Question: Cordova version: 4.3.0
java version "1.8.0_40" 64bit
OS X 10.10.2
Ant version: 1.9.4

Target android SDK I'm using is 19.
When I run 'ant release' in the platforms/android/CordovaLib folder I get the following output with error:
'''
Buildfile: .../platforms/android/CordovaLib/build.xml
-set-mode-check:
-set-release-mode:
-release-obfuscation-check:
[echo] proguard.config is ${proguard.config}
-pre-build:
-check-env:
[checkenv] Android SDK Tools Revision 24.1.2
[checkenv] Installed at /Users/.../Library/Android/sdk
-setup:
[echo] Project Name: MainActivity
[gettype] Project Type: Android Library
-build-setup:
[getbuildtools] Using latest Build Tools: 21.1.2
[echo] Resolving Build Target for MainActivity...
[gettarget] Project Target: Android 4.4.2
[gettarget] API level: 19
[echo] ----------
[echo] Creating output directories if needed...
[mkdir] Created dir: .../platforms/android/CordovaLib/bin/rsObj
[mkdir] Created dir: .../platforms/android/CordovaLib/bin/rsLibs
[echo] ----------
[echo] Resolving Dependencies for MainActivity...
[dependency] Library dependencies:
[dependency] No Libraries
[dependency]
[dependency] ------------------
[echo] ----------
[echo] Building Libraries with 'release'...
[subant] No sub-builds to iterate on
-code-gen:
[mergemanifest] No changes in the AndroidManifest files.
[echo] Handling aidl files...
[aidl] No AIDL files to compile.
[echo] ----------
[echo] Handling RenderScript files...
[echo] ----------
[echo] Handling Resources...
[aapt] No changed resources. R.java and Manifest.java untouched.
[echo] ----------
[echo] Handling BuildConfig class...
[buildconfig] Generating BuildConfig class.
-pre-compile:
-compile:
[javac] Compiling 98 source files to .../platforms/android/CordovaLib/bin/classes
[javac] warning: [options] source value 1.5 is obsolete and will be removed in a future release
[javac] warning: [options] target value 1.5 is obsolete and will be removed in a future release
[javac] warning: [options] To suppress warnings about obsolete options, use -Xlint:-options.
[javac] .../platforms/android/CordovaLib/src/org/apache/cordova/CordovaWebViewClient.java:35: error: cannot find symbol
[javac] import android.webkit.ClientCertRequest;
[javac] ^
[javac] symbol: class ClientCertRequest
[javac] location: package android.webkit
[javac] .../platforms/android/CordovaLib/src/org/apache/cordova/CordovaWebViewClient.java:145: error: cannot find symbol
[javac] public void onReceivedClientCertRequest (WebView view, ClientCertRequest request)
[javac] ^
[javac] symbol: class ClientCertRequest
[javac] location: class CordovaWebViewClient
[javac] .../platforms/android/CordovaLib/src/org/apache/cordova/CordovaChromeClient.java:342: error: cannot find symbol
[javac] public boolean onShowFileChooser(WebView webView, final ValueCallback<Uri[]> filePathsCallback, final WebChromeClient.FileChooserParams fileChooserParams) {
[javac] ^
[javac] symbol: class FileChooserParams
[javac] location: class WebChromeClient
[javac] .../platforms/android/CordovaLib/src/org/apache/cordova/CordovaClientCertRequest.java:25: error: cannot find symbol
[javac] import android.webkit.ClientCertRequest;
[javac] ^
[javac] symbol: class ClientCertRequest
[javac] location: package android.webkit
[javac] .../platforms/android/CordovaLib/src/org/apache/cordova/CordovaClientCertRequest.java:32: error: cannot find symbol
[javac] private final ClientCertRequest request;
[javac] ^
[javac] symbol: class ClientCertRequest
[javac] location: class CordovaClientCertRequest
[javac] .../platforms/android/CordovaLib/src/org/apache/cordova/CordovaClientCertRequest.java:34: error: cannot find symbol
[javac] public CordovaClientCertRequest(ClientCertRequest request) {
[javac] ^
[javac] symbol: class ClientCertRequest
[javac] location: class CordovaClientCertRequest
[javac] .../platforms/android/CordovaLib/src/org/apache/cordova/CordovaChromeClient.java:340: error: cannot find symbol
[javac] @TargetApi(Build.VERSION_CODES.LOLLIPOP)
[javac] ^
[javac] symbol: variable LOLLIPOP
[javac] location: class VERSION_CODES
[javac] .../platforms/android/CordovaLib/src/org/apache/cordova/CordovaWebView.java:197: error: cannot find symbol
[javac] if(Build.VERSION.SDK_INT >= Build.VERSION_CODES.LOLLIPOP)
[javac] ^
[javac] symbol: variable LOLLIPOP
[javac] location: class VERSION_CODES
[javac] .../platforms/android/CordovaLib/src/org/apache/cordova/CordovaWebView.java:200: error: cannot find symbol
[javac] cookieManager.setAcceptThirdPartyCookies(this, true);
[javac] ^
[javac] symbol: method setAcceptThirdPartyCookies(CordovaWebView,boolean)
[javac] location: variable cookieManager of type CookieManager
[javac] .../platforms/android/CordovaLib/src/org/apache/cordova/CordovaWebViewClient.java:143: error: method does not override or implement a method from a supertype
[javac] @Override
[javac] ^
[javac] .../platforms/android/CordovaLib/src/org/apache/cordova/CordovaChromeClient.java:341: error: method does not override or implement a method from a supertype
[javac] @Override
[javac] ^
[javac] .../platforms/android/CordovaLib/src/org/apache/cordova/CordovaChromeClient.java:348: error: cannot find symbol
[javac] Uri[] result = WebChromeClient.FileChooserParams.parseResult(resultCode, intent);
[javac] ^
[javac] symbol: variable FileChooserParams
[javac] location: class WebChromeClient
[javac] Note: Some input files use or override a deprecated API.
[javac] Note: Recompile with -Xlint:deprecation for details.
[javac] 12 errors
[javac] 3 warnings
BUILD FAILED
/Users/.../Library/Android/sdk/tools/ant/build.xml:720: The following error occurred while executing this line:
/Users/.../Library/Android/sdk/tools/ant/build.xml:734: Compile failed; see the compiler error output for details.
Total time: 3 seconds
'''
android, ant, java are all in in the PATH.
I've tried fiddling with the target sdks and tried downloading different versions but I've run out of ideas. Any help would be much appreciated.
AndroidManifest - from CordovaLib folder:
> '''
<manifest xmlns:android="http://schemas.android.com/apk/res/android"
package="org.apache.cordova" android:versionName="1.0" android:versionCode="1">
<uses-sdk android:minSdkVersion="14" android:targetSdkVersion="19" />
</manifest>
'''
Don't understand why it refers to LOLLIPOP in the error message and then why can't it find it since it's installed.
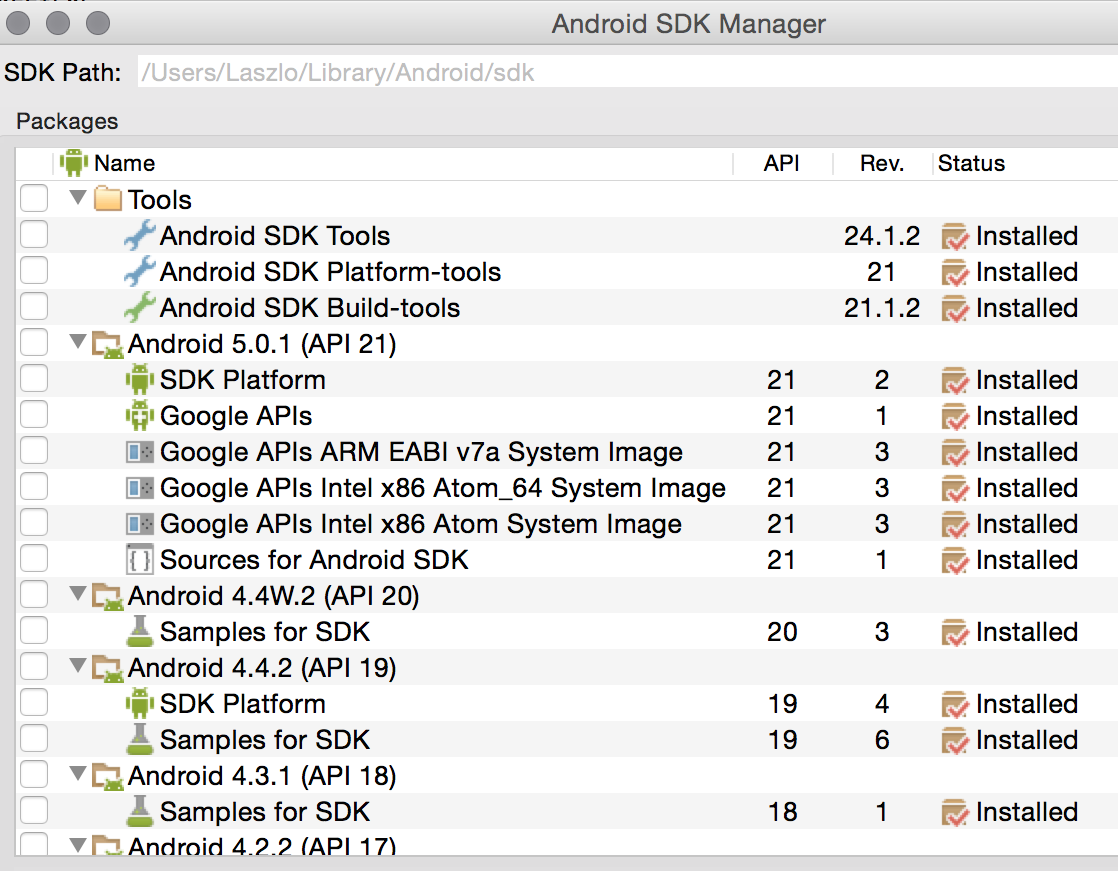
Answer: I think it's because the Cordova 4.3.0 has referenced the android.webkit.ClientCertRequest, which is newly added in API level 21.
FYI: <URL>